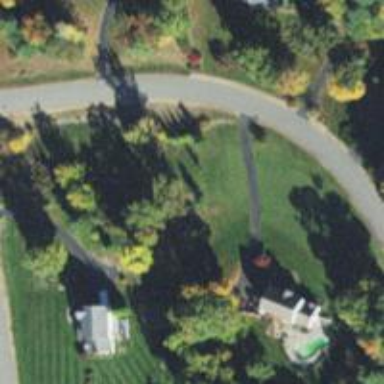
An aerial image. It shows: Driveway.